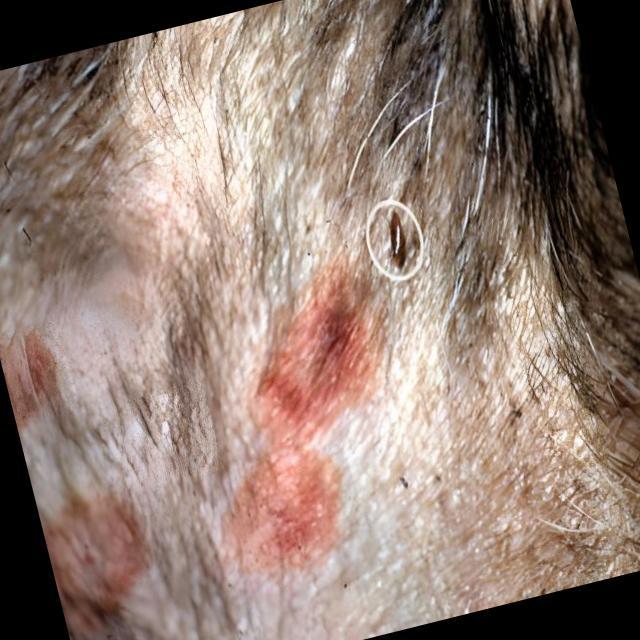
Canine ringworm (Dermatophytosis) — fungal infection caused by Microsporum or Trichophyton. Presents with circular alopecia, scaling, crusting, and broken hairs.